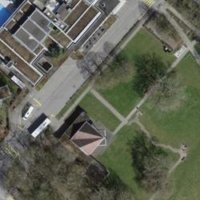
EUNIS habitat code: 53
Species observed at this site:
Ageratum houstonianum